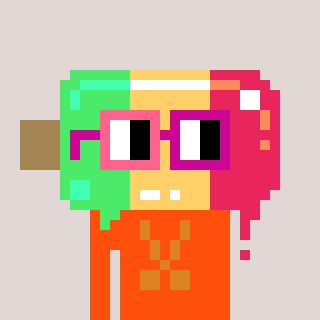
a pixel art character with square pink and red glasses, a icepop-shaped head and a orange-colored body on a warm background